Question: I've got a strange issue with the layout of my Windows Phone App.
I have a grid, with 4 columns. Inside each, I put a Border, and i would like these borders to be perfect square (even if my container height changes...).
Here is the relevant code :
'''
<Grid Grid.Row="1">
<Grid.ColumnDefinitions>
<ColumnDefinition/>
<ColumnDefinition/>
<ColumnDefinition/>
<ColumnDefinition/>
</Grid.ColumnDefinitions>
<Border Grid.Column="0" Background="Red" Height="{Binding Path=ActualWidth, RelativeSource={RelativeSource self}}"><TextBlock Text="TextBlock" HorizontalAlignment="Center" VerticalAlignment="Center" /></Border>
<Border Grid.Column="1" Background="Red" Height="{Binding Path=ActualWidth, RelativeSource={RelativeSource self}}"><TextBlock Text="TextBlock" HorizontalAlignment="Center" VerticalAlignment="Center" /></Border>
<Border Grid.Column="2" Background="Red" Height="{Binding Path=ActualWidth, RelativeSource={RelativeSource self}}"><TextBlock Text="TextBlock" HorizontalAlignment="Center" VerticalAlignment="Center" /></Border>
<Border Grid.Column="3" Background="Red" Height="{Binding Path=ActualWidth, RelativeSource={RelativeSource self}}"><TextBlock Text="TextBlock" HorizontalAlignment="Center" VerticalAlignment="Center" /></Border>
</Grid>
'''
It renders great in Blend:

But when I run it on the simulator, my borders are gone (looks like the height got to 0).
I don't have any Code on codebehind..
Do anybody have any thoughts on my issue ?
Thanxs,
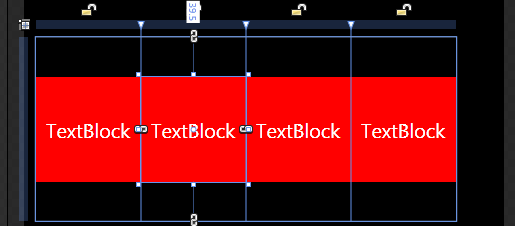
Answer: You trying bind to the ActualWidth/ActualHeight property. From an older question (<URL>, this is a known issue with Silverlight, and there is no simple workaround.
Try something else such as bind to Width & specify a column width :
'''
<Grid>
<Grid.RowDefinitions>
<RowDefinition Height="Auto"></RowDefinition>
</Grid.RowDefinitions>
<Grid.ColumnDefinitions>
<ColumnDefinition Width="*"/>
<ColumnDefinition Width="*"/>
<ColumnDefinition Width="*"/>
<ColumnDefinition Width="*"/>
</Grid.ColumnDefinitions>
<Border Grid.Column="0" Background="Red" Width="100" Height="{Binding Path=Width, RelativeSource={RelativeSource self}}">
<TextBlock Text="TextBlock" HorizontalAlignment="Center" VerticalAlignment="Center" />
</Border>
<Border Grid.Column="1" Background="Red" Width="100" Height="{Binding Path=Width, RelativeSource={RelativeSource self}}">
<TextBlock Text="TextBlock" HorizontalAlignment="Center" VerticalAlignment="Center" />
</Border>
<Border Grid.Column="2" Background="Red" Width="100" Height="{Binding Path=Width, RelativeSource={RelativeSource self}}">
<TextBlock Text="TextBlock" HorizontalAlignment="Center" VerticalAlignment="Center" />
</Border>
<Border Grid.Column="3" Background="Red" Width="100" Height="{Binding Path=Width, RelativeSource={RelativeSource self}}">
<TextBlock Text="TextBlock" HorizontalAlignment="Center" VerticalAlignment="Center" />
</Border>
</Grid>
'''